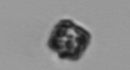
Label: Thalassiosira